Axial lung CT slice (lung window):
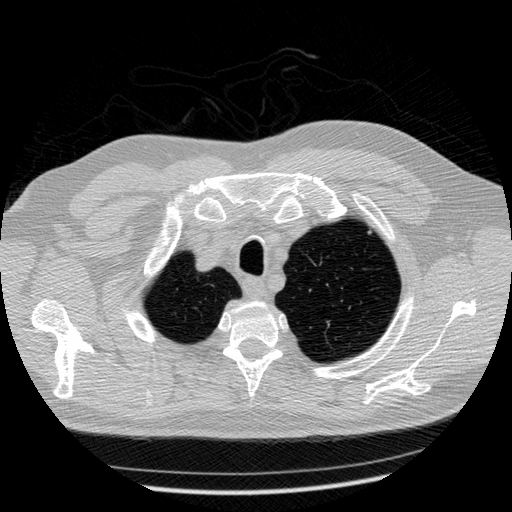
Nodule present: no